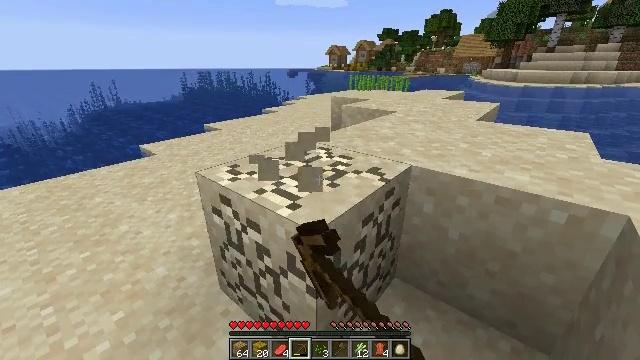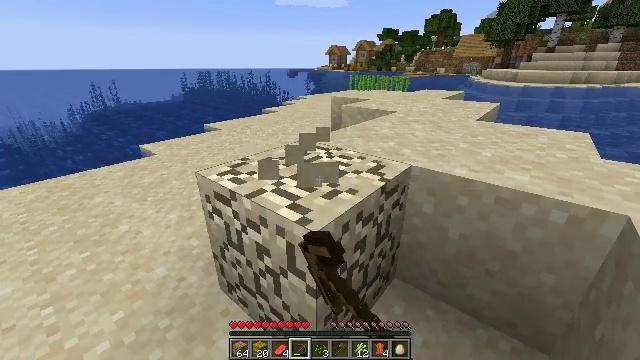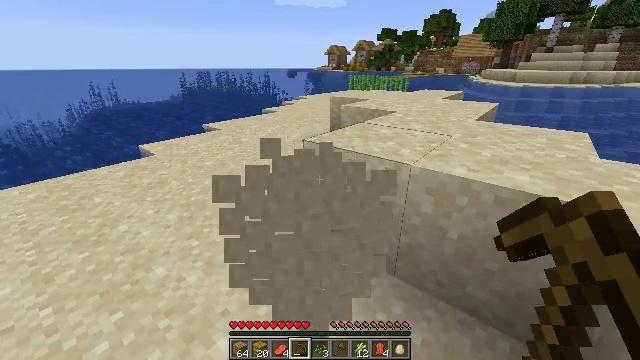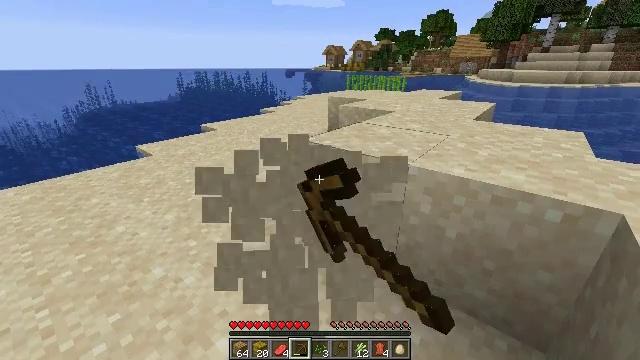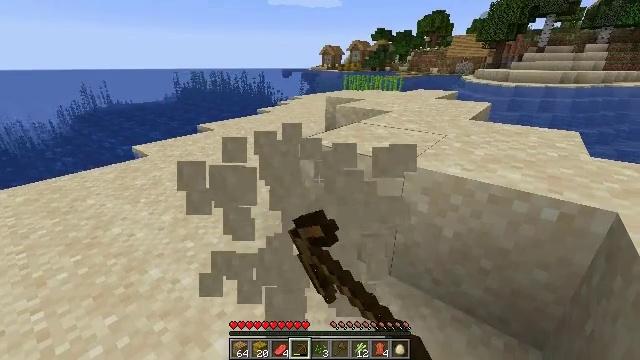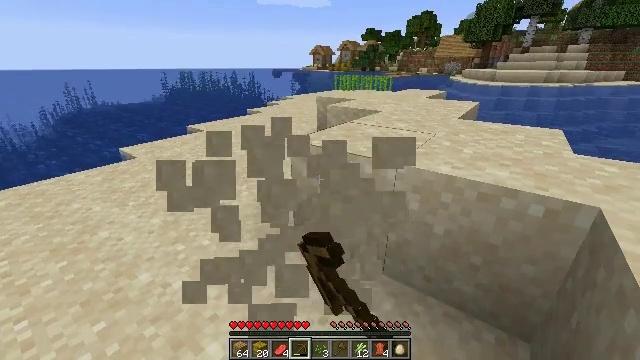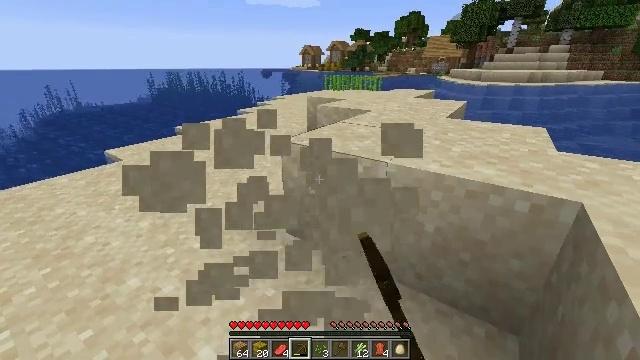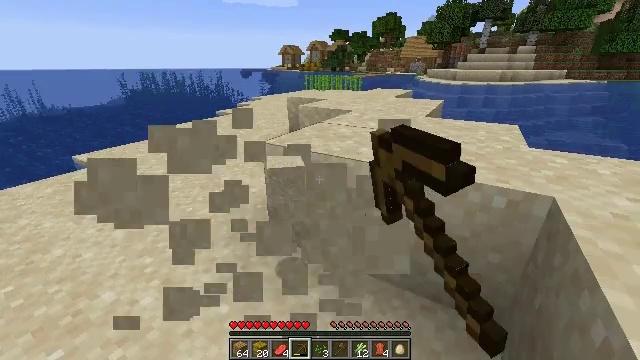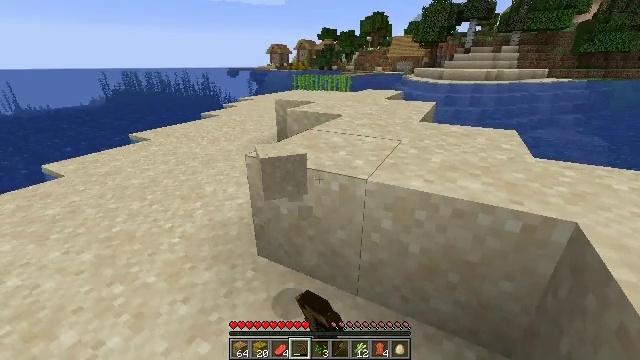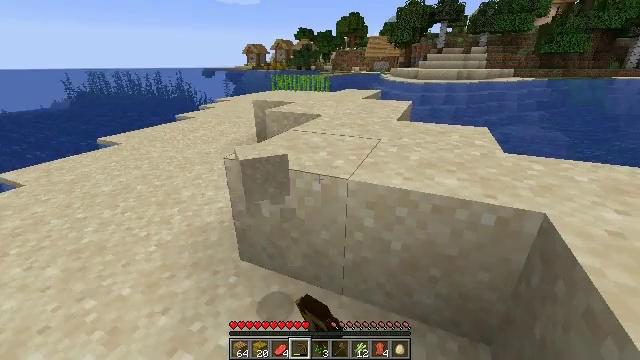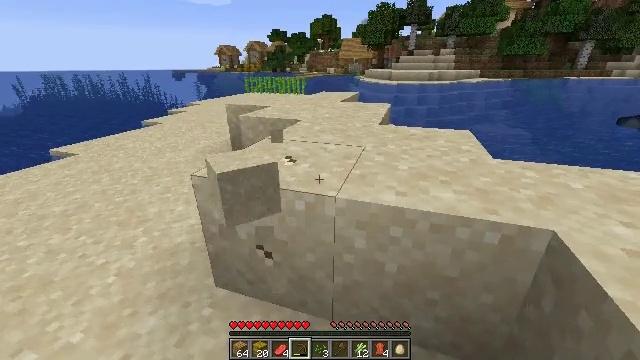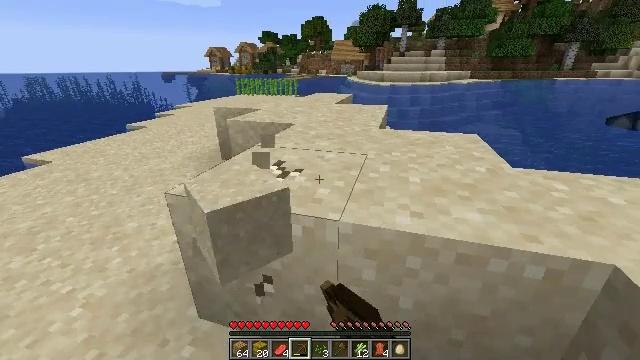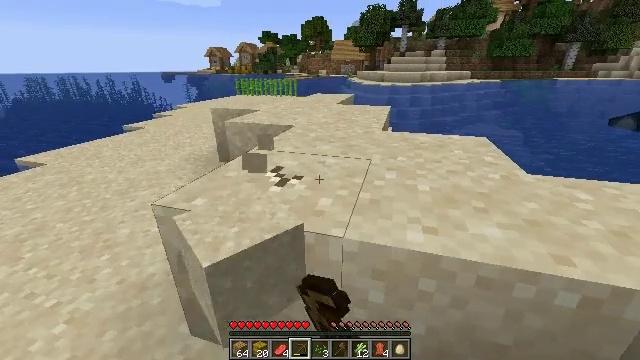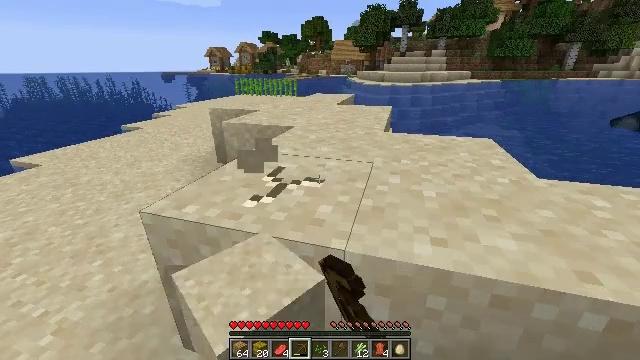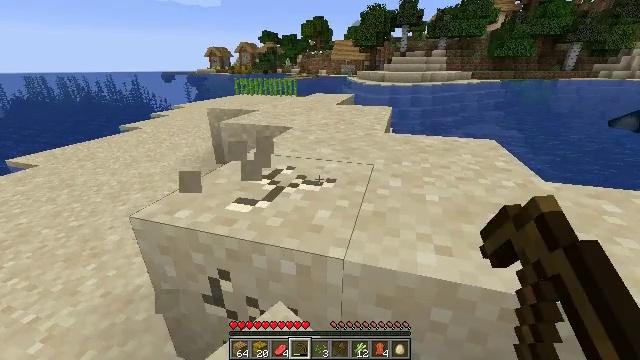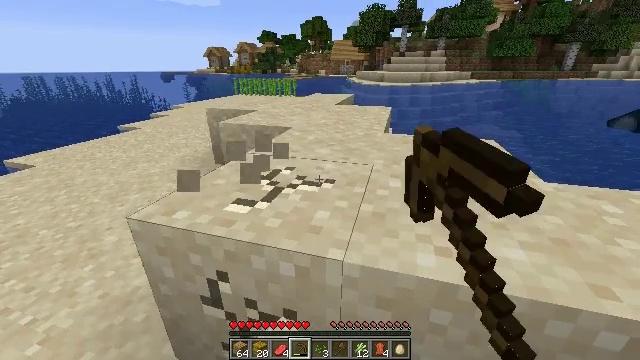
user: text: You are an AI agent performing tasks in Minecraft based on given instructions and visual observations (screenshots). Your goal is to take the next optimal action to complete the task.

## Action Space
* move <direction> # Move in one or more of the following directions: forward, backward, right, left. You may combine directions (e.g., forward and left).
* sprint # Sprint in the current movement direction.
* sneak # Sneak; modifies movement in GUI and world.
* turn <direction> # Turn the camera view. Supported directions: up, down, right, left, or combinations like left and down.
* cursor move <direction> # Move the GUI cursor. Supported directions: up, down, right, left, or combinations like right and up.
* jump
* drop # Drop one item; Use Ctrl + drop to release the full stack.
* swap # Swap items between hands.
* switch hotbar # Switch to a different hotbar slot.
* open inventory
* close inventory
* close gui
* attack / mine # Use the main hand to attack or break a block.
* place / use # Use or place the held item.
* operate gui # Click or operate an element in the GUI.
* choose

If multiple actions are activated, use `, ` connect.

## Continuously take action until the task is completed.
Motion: motion action
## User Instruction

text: Mine sand by the water.
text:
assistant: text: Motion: attack / mine
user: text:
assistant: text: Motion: attack / mine
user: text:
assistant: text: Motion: attack / mine
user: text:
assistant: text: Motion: attack / mine
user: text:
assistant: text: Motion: turn right, attack / mine
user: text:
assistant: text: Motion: turn right, attack / mine
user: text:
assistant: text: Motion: move forward, turn right, attack / mine
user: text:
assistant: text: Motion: move forward, turn right, attack / mine
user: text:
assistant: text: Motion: move forward, turn right, attack / mine
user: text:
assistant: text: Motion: move forward, turn right, attack / mine
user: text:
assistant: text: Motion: move forward, turn right, attack / mine
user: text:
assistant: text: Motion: attack / mine
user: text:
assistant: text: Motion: attack / mine
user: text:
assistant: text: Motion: attack / mine
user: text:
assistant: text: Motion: attack / mine
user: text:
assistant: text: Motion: attack / mine
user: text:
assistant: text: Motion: attack / mine
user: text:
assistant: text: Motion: attack / mine
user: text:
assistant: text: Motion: attack / mine
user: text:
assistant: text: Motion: attack / mine
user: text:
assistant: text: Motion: attack / mine
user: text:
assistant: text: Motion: attack / mine
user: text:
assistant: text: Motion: attack / mine
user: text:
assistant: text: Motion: attack / mine
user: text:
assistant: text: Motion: attack / mine
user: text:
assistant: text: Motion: attack / mine
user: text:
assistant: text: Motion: turn right, attack / mine
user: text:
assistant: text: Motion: turn right, attack / mine
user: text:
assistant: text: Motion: turn right, attack / mine
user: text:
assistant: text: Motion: turn right, attack / mine